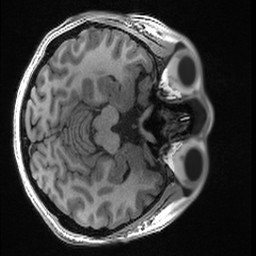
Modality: T1w
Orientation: axial
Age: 25
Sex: female